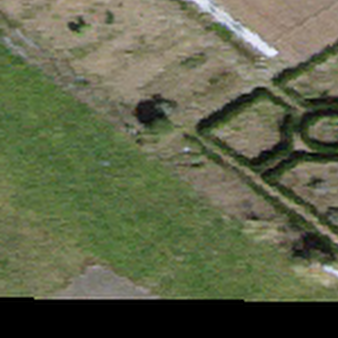
Label: other